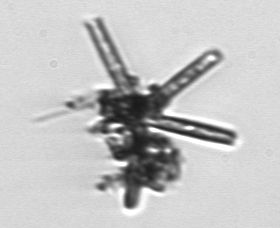
Label: Thalassionema